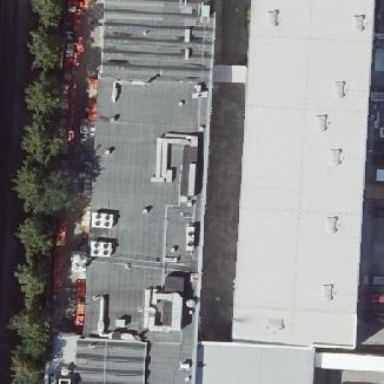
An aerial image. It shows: Flat-roofed commercial building.